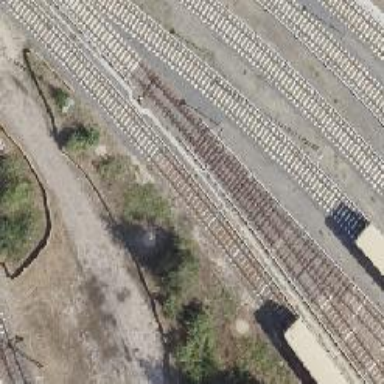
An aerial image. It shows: Yard serving the electrified light rail railway.